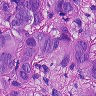
Metastatic tissue present: yes